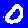
Digit: 0